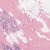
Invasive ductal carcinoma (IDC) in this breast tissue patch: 0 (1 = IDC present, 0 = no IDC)